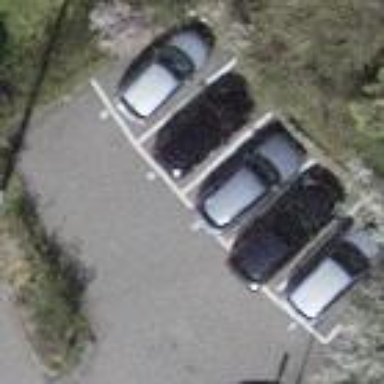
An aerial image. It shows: Parking area with asphalt surface.